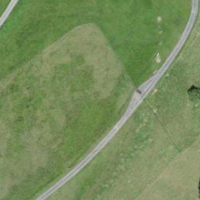
EUNIS habitat code: 25
Species observed at this site:
Accipiter gentilis